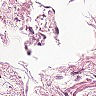
Metastatic tissue present: no